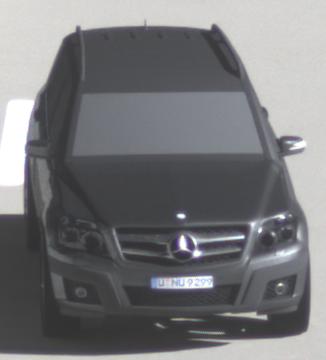
Make: Mercedes-Benz
Model: GLK 280
Detailed model: GLK-Class (204)
Model produced from: 2008/10
Model produced until: 2009/04
Doors: 5
Color: gray
Road condition: dry road
Daytime: morning or afternoon
Contrast: high contrast